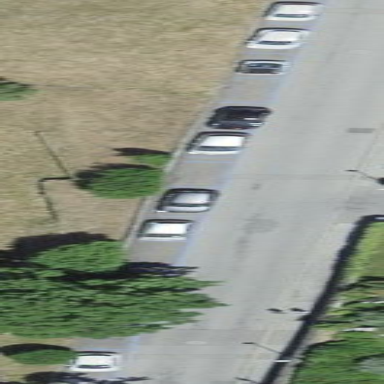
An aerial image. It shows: Parking area with asphalt surface.